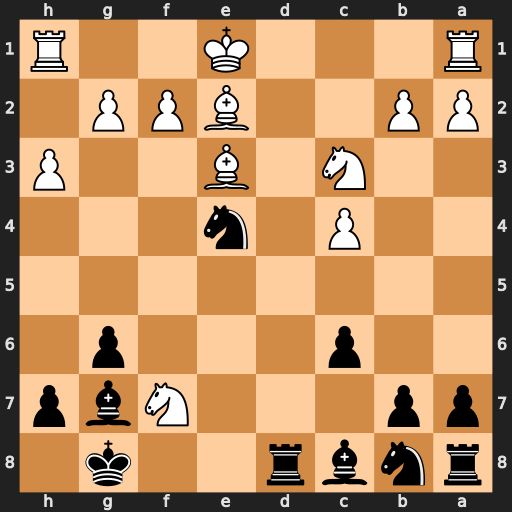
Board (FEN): rnbr2k1/pp3Nbp/2p3p1/8/2P1n3/2N1B2P/PP2BPP1/R3K2R
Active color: b
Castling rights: KQ
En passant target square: -
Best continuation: Bxc3+ bxc3 Kxf7